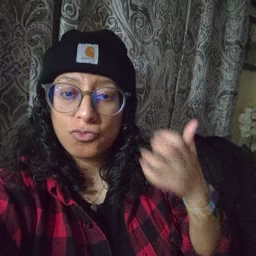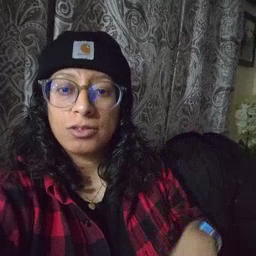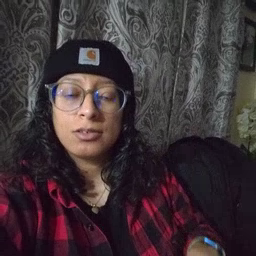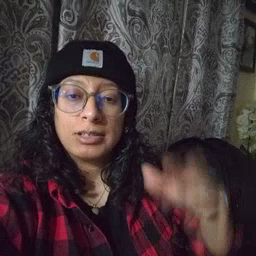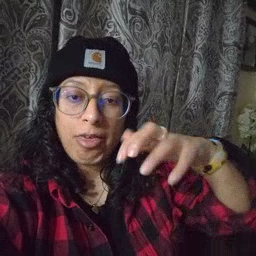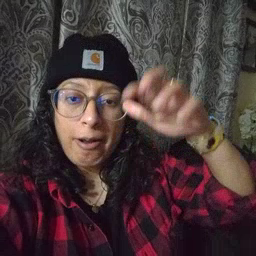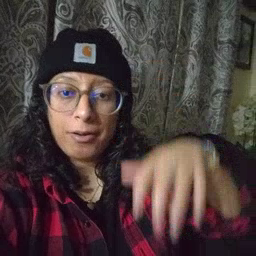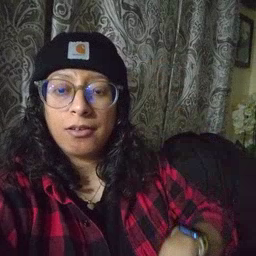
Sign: helicopter